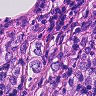
Metastatic tissue present: yes